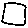
Label: square